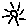
Label: sun